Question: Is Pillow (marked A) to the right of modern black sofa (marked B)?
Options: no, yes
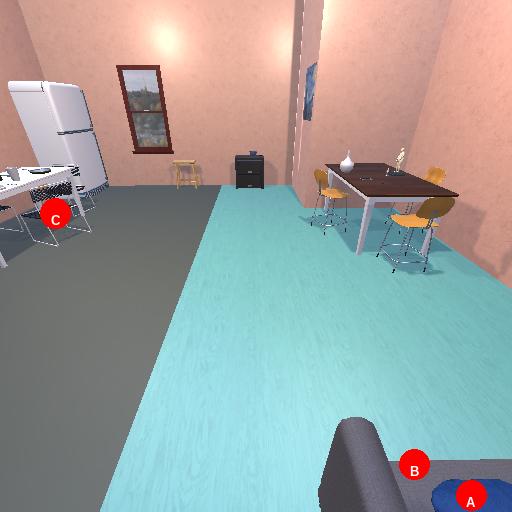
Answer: no